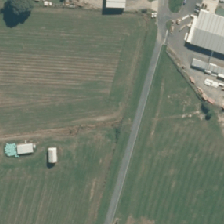
Land cover: shortrotation_cropland